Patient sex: M
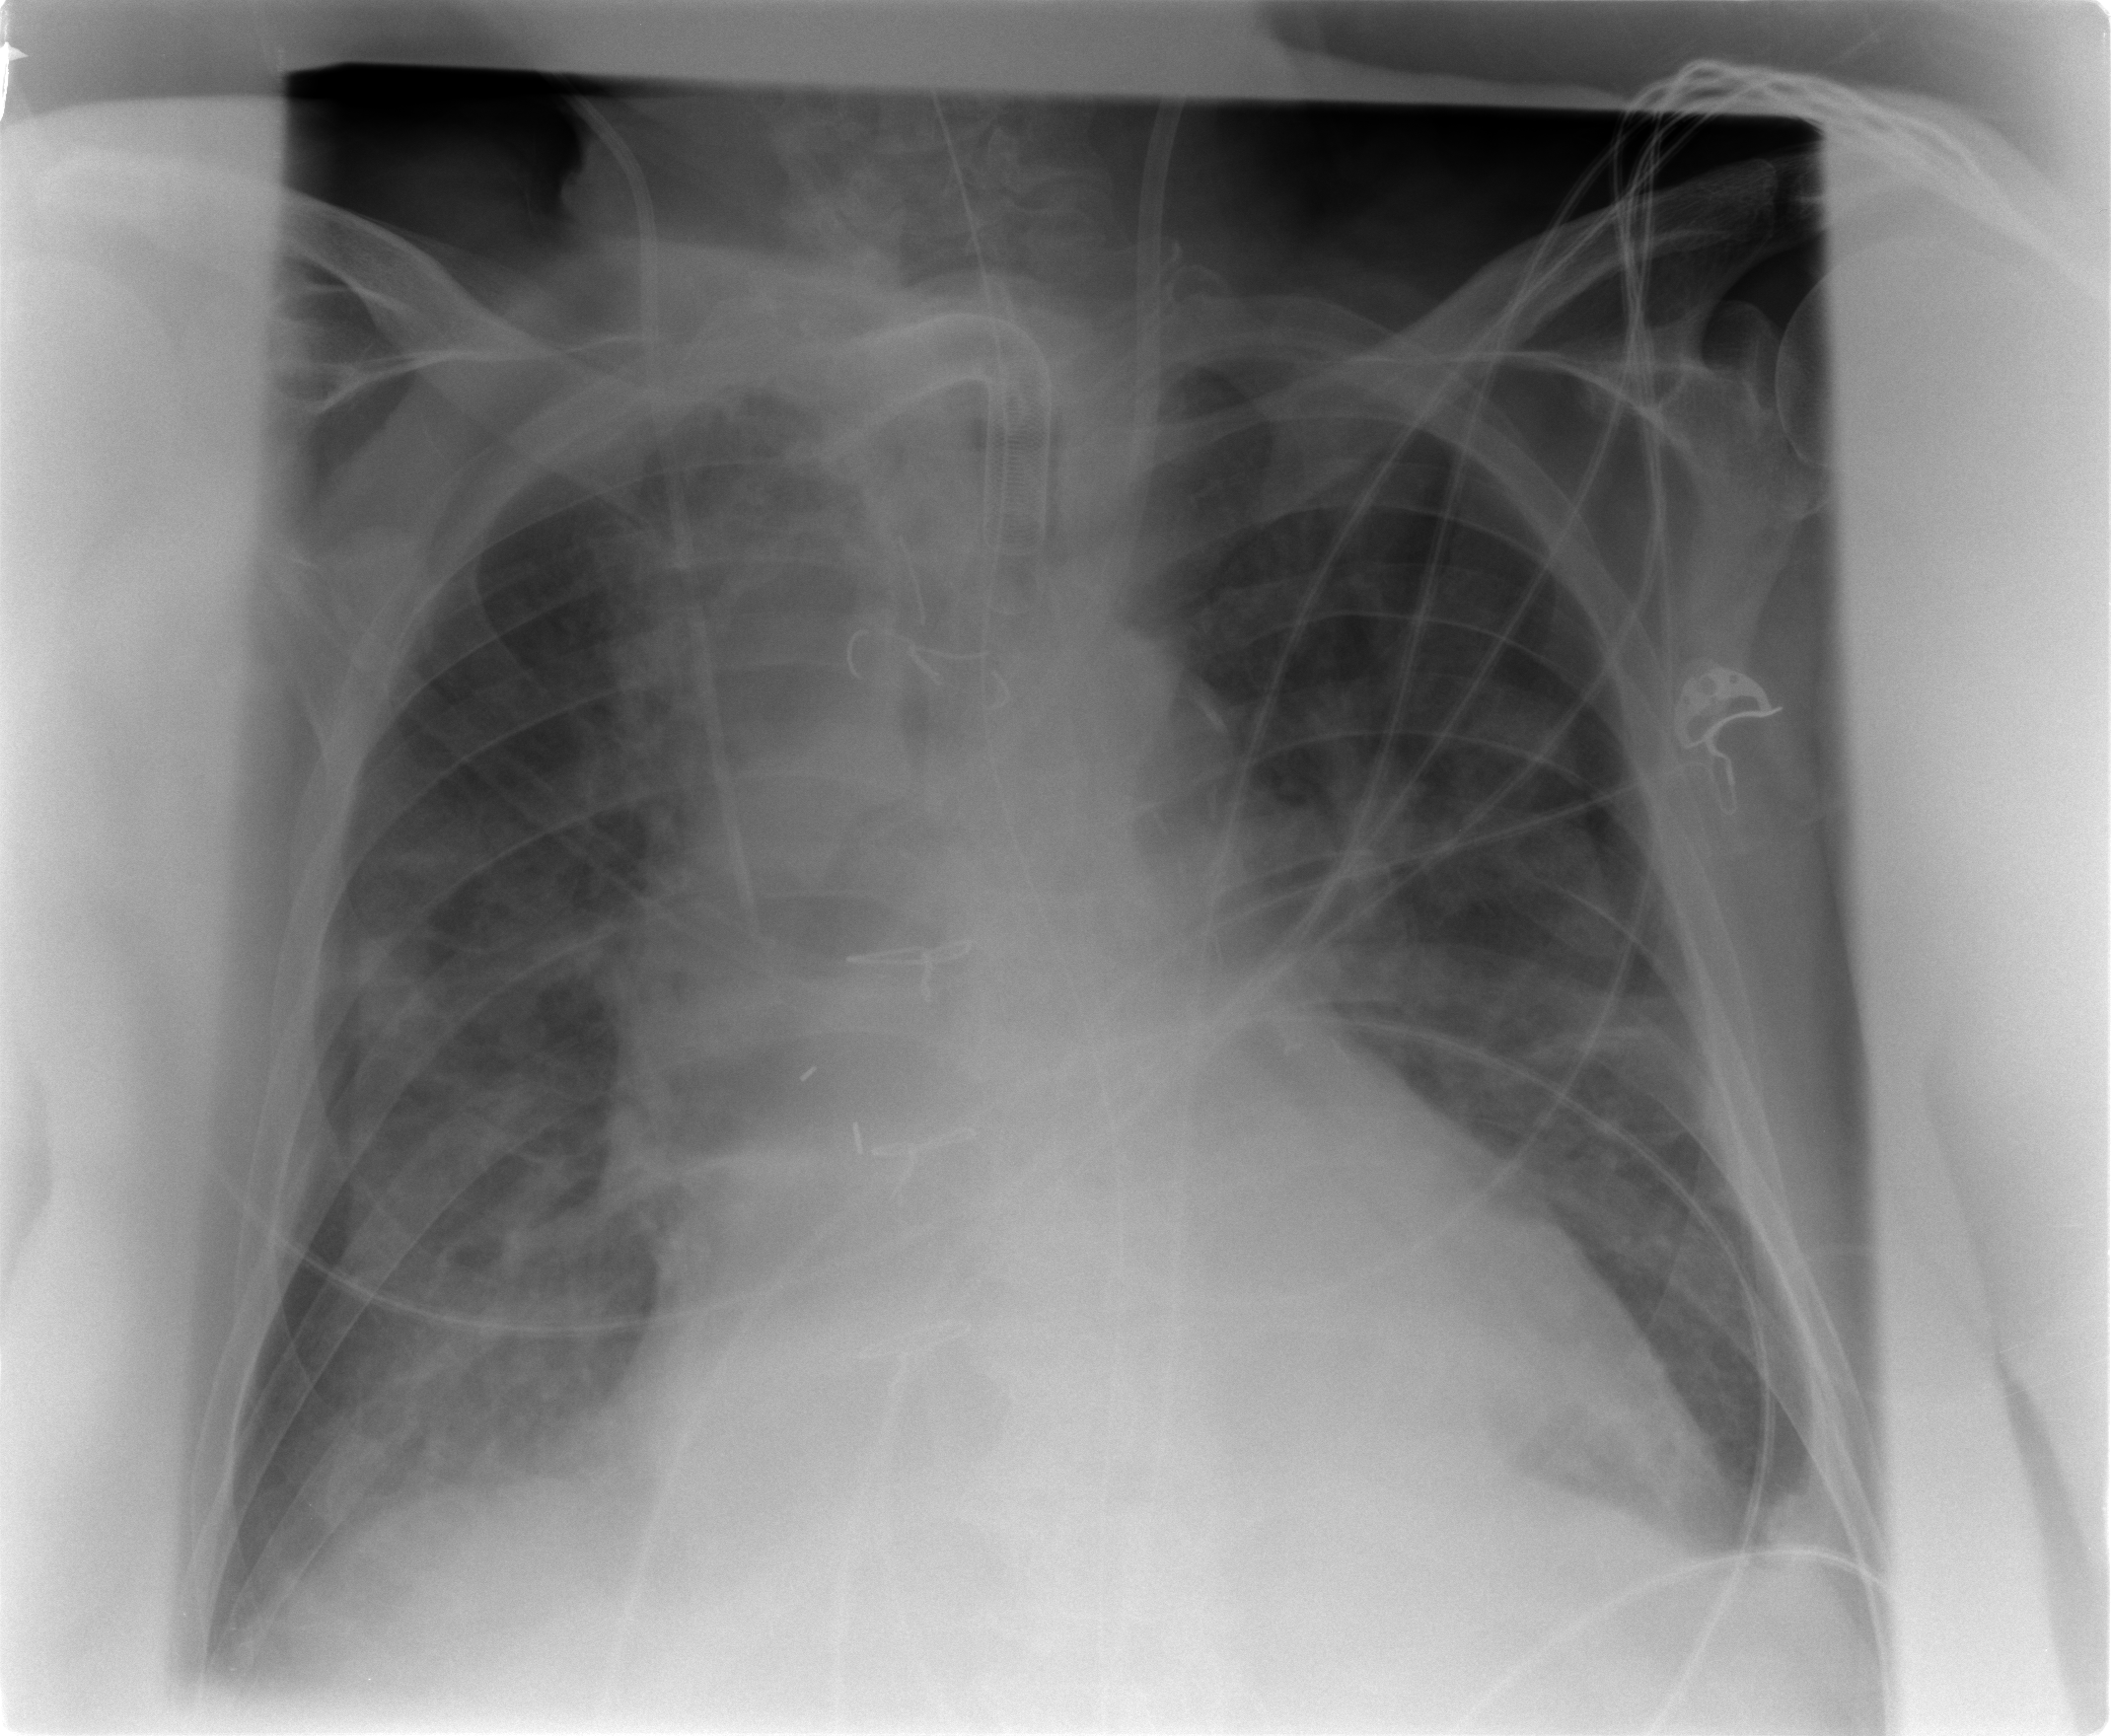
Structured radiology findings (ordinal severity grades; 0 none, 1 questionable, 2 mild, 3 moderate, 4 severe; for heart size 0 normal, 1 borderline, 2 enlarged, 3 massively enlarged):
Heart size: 2
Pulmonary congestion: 2
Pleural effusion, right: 2
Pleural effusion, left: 2
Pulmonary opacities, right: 3
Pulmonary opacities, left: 2
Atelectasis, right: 3
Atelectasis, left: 2